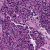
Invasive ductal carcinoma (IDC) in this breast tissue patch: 1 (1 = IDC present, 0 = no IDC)